Field crop: maize
Growth stage: 1
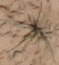
Species: lolium